Field crop: maize
Growth stage: 2
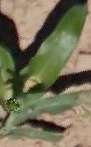
Species: maize